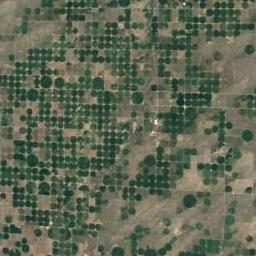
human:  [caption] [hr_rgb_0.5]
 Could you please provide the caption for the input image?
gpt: Many dark green circular farmlands with different radii are neatly arranged on the ground .

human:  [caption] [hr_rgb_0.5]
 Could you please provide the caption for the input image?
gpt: The circular farmland in the upper left corner is the largest .

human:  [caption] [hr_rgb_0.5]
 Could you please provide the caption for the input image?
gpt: There are some bare circle farmland and green circle farmland .

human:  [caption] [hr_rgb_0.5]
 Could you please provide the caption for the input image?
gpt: Many dense dark green, Light green mixed neatly arranged circular farmland of different sizes, .

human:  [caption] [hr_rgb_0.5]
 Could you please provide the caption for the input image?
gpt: There are more than a hundred green circular farmlands distributed irregularly .